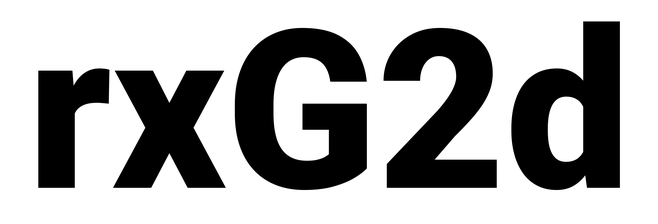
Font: Roboto_Black